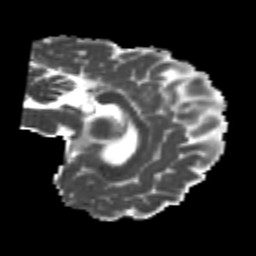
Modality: MD
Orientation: sagittal
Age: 24
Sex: female
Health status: healthy
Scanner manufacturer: philips
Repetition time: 7.387 s
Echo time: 0.08599 s